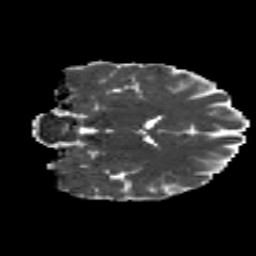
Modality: MD
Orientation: coronal
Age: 22
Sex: female
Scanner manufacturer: siemens
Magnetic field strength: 3 T
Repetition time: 8.8 s
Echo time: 0.085 s